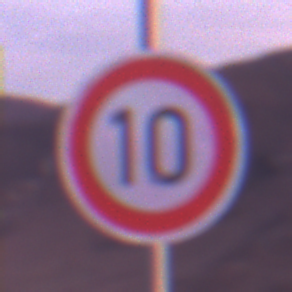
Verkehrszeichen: Geschwindigkeit10
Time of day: Dawn
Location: Outdoor (Nature)
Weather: PartlyCloudy
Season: NotSpecified
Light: Natural